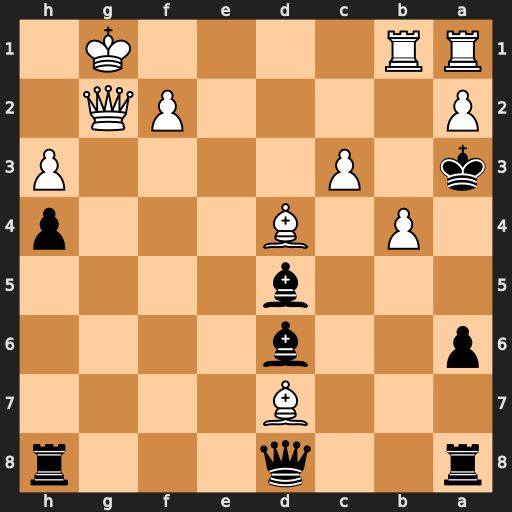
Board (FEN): r2q3r/3B4/p2b4/3b4/1P1B3p/k1P4P/P4PQ1/RR4K1
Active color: b
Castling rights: -
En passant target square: -
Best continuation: Qxd7 Qxd5 Bh2+ Kxh2 Qxd5